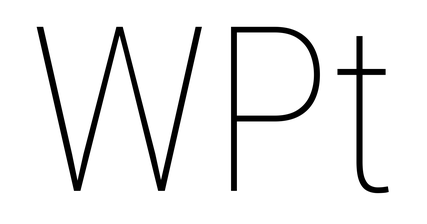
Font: Roboto_Condensed_Thin